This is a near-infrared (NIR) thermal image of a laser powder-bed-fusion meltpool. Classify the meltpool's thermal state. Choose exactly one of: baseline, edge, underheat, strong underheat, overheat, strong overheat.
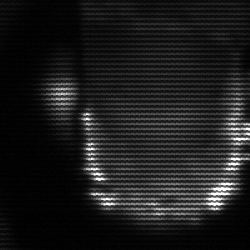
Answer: baseline